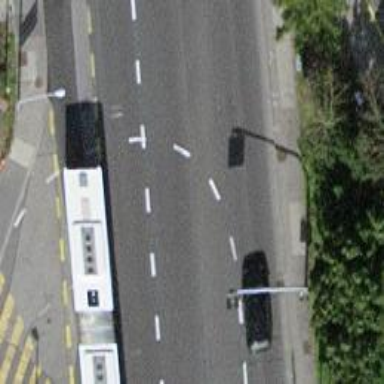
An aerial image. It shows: Road with traffic signals.